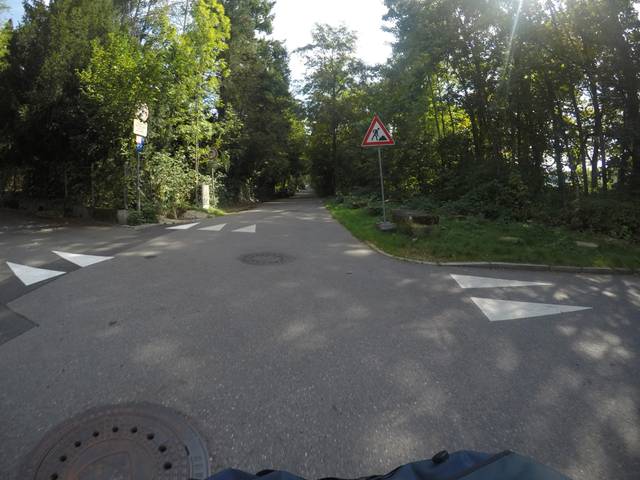
Region: Germany
Coordinates: 48.494, 9.224